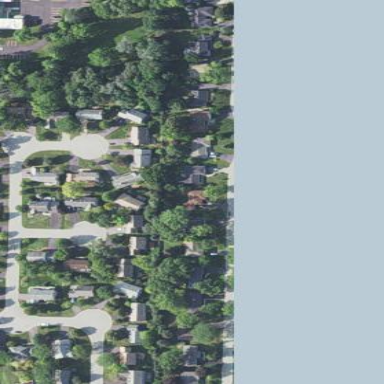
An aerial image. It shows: Residential area consisting of single-family homes.